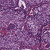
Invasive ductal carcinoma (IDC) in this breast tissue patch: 1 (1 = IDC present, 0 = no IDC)